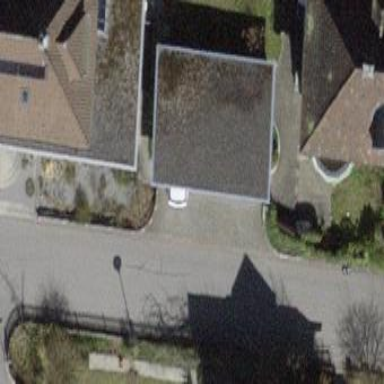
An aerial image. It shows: Garage building.